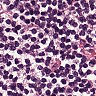
Metastatic tissue present: no